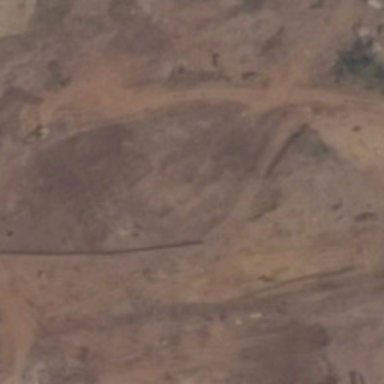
Bareland with only a few sparse grass .